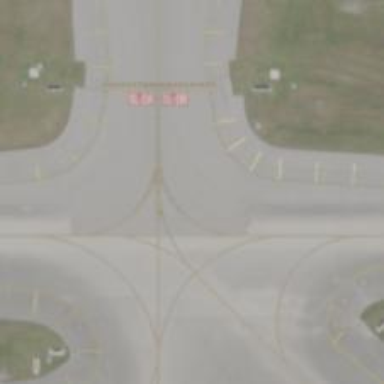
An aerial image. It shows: View of taxiway at the airport.